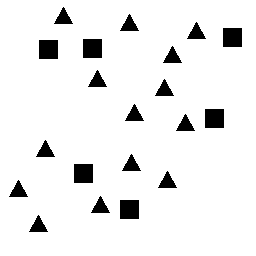
Squares: 6
Triangles: 14
Stars: 0
Total shapes: 20